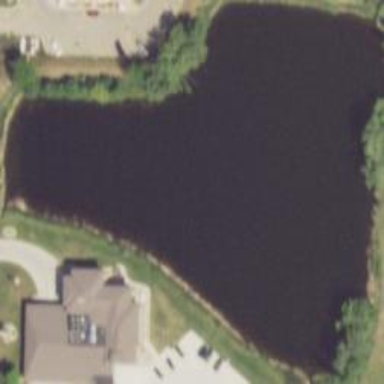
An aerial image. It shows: Pond surrounded by natural water.